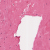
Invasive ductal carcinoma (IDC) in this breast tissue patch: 0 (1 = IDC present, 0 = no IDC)